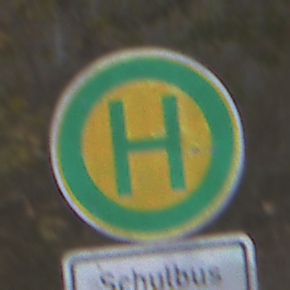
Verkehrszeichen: Haltestelle
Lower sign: ZeitangabenMitBeschraenkungAufWochentage5
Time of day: MorningAfternoon
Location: Outdoor (Nature)
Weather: Overcast
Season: NotSpecified
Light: Natural